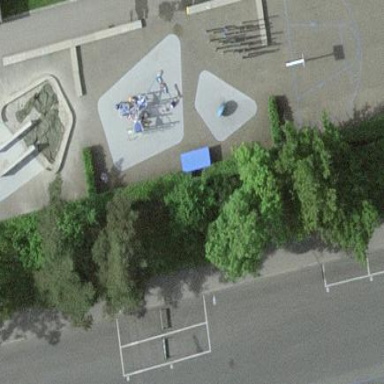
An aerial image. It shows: Playground area for leisure activities on the land.